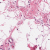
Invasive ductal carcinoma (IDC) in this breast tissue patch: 0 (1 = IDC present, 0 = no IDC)